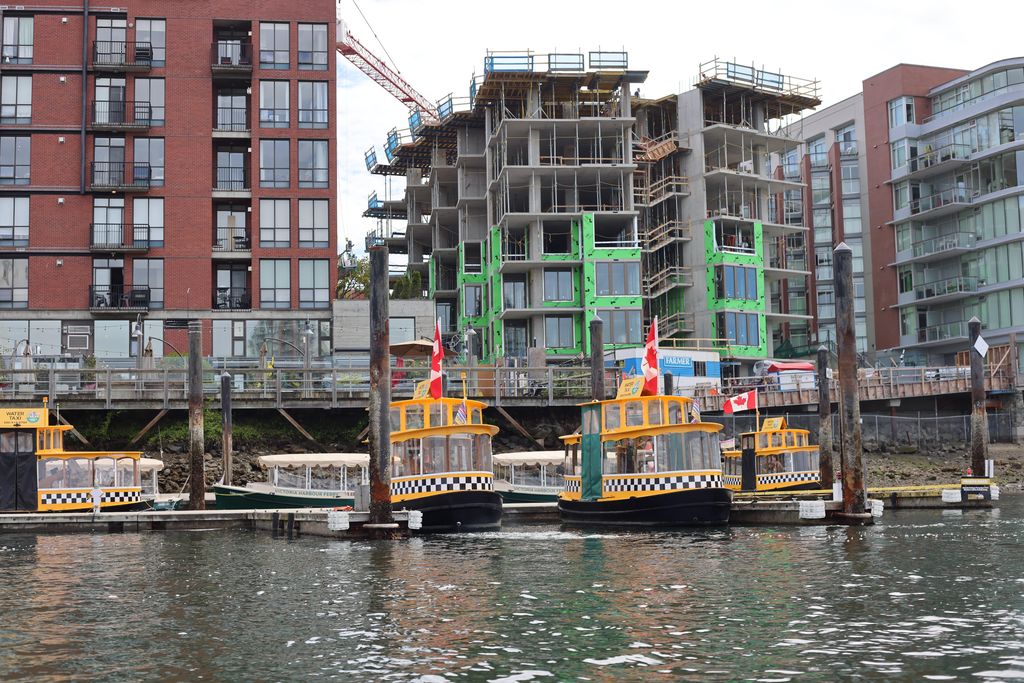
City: victoria